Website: walmart
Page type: account-selection
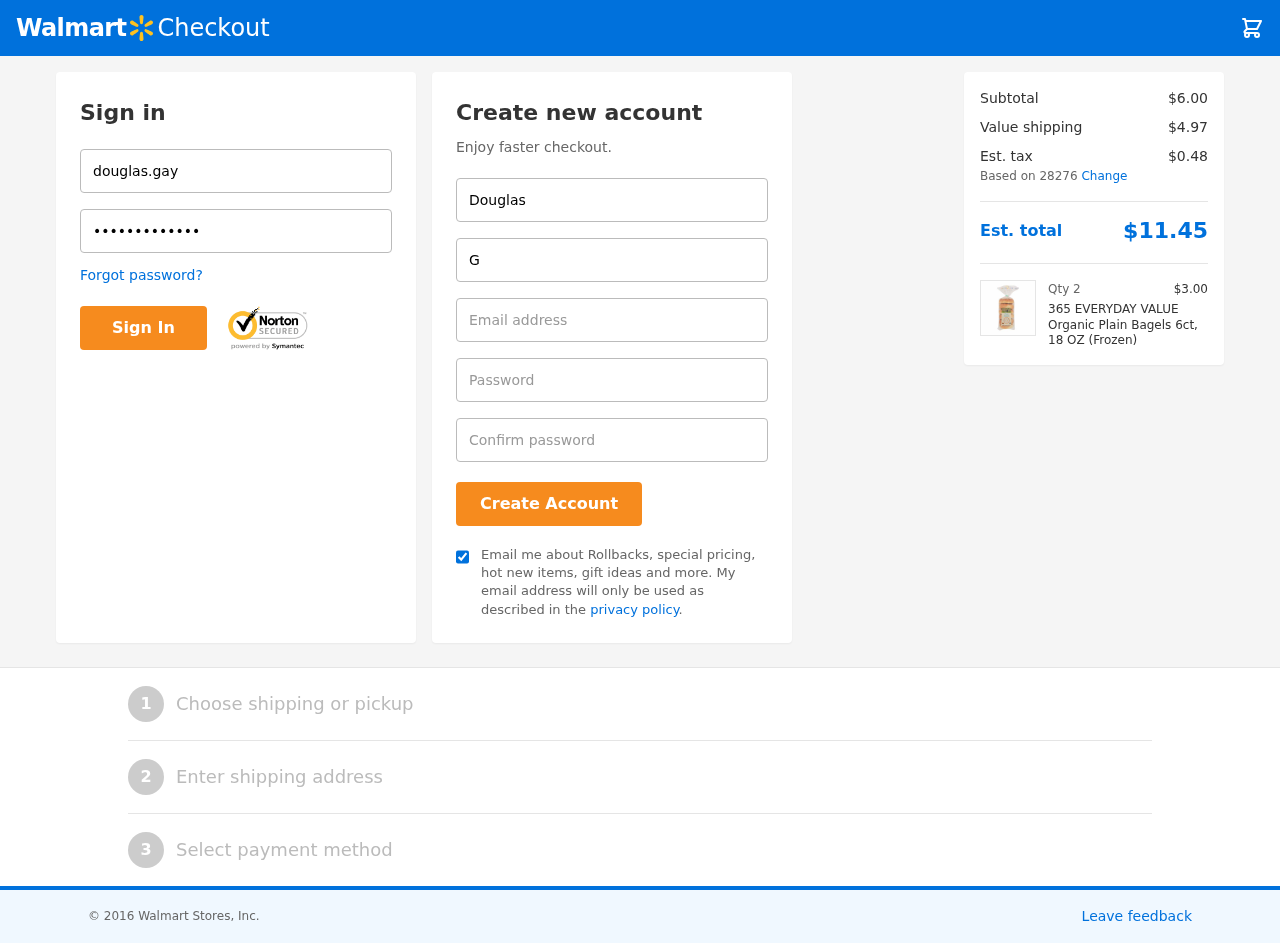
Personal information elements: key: PII_EMAIL
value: dgay@yahoo.com
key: PII_FIRSTNAME
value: Douglas
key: PII_LASTNAME
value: Gay
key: PII_LOGIN_USERNAME
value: douglas.gay
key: PII_POSTCODE
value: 28276
Product elements: key: PRODUCT1_NAME
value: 365 EVERYDAY VALUE Organic Plain Bagels 6ct, 18 OZ (Frozen)
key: PRODUCT1_PRICE
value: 3
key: PRODUCT1_QUANTITY
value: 2
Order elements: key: ORDER_SUBTOTAL
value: $6.00
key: ORDER_SHIPPING_COST
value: $4.97
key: ORDER_TAX
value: $0.48
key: ORDER_TOTAL
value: $11.45